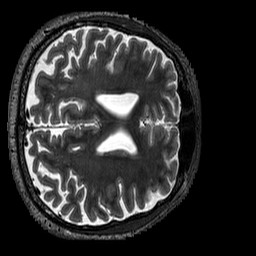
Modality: T2w
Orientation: axial
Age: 63
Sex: male
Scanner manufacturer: siemens
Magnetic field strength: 3 T
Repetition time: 3.2 s
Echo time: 0.567 s